Question: I am attempting to make a calendar app. I'm creating a custom view of the month by arranging QGraphicsItemGroup elements for each date in the given month.All QGraphicsItemGroup elements are in a list for easy iteration. While the mouse hovers over a date, the background changes to grey. When a date is clicked, the background changes to blue. When another date is clicked it is marked blue and the previous date is cleared.
Month overview

I just want the last clicked date to have a blue background, not all clicked dates. All the other date elements should have a white background. I can't figure out how to send a signal from one QGraphicsItemGroup element in the date list to all elements in that list.
'''
# coding=utf-8
from PyQt4.QtCore import Qt
import sys
from datetime import *
from calendar import Calendar
from PyQt4.QtGui import (QApplication, QDialog, QGraphicsView, QGraphicsScene, QGraphicsRectItem, QVBoxLayout,
QGraphicsSimpleTextItem, QBrush, QFont, QGraphicsItemGroup)
class GraficsView(QDialog):
def __init__(self, parent=None):
monthnames = ("Januar", "Februar", "Marz", "April", "Mai", "Juni", "Juli", "August", "September", "November",
"Dezember")
super(GraficsView, self).__init__(parent)
self.viewbox = QGraphicsView()
layout = QVBoxLayout()
layout.addWidget(self.viewbox)
self.setLayout(layout)
self.scene = QGraphicsScene(self.viewbox)
self.scene.setSceneRect(0,0,701,501)
self.calendarList = CalendarList(datetime(2018,2,1), self.scene)
self.viewbox.setScene(self.scene)
class DateElement(QGraphicsItemGroup):
def __init__(self, scene, status=False, date=datetime.today(), coordinates=()):
QGraphicsItemGroup.__init__(self, scene=scene)
wochentage = ("Montag", "Dienstag", "Mittwoch", "Donnerstag", "Freitag", "Samstag", "Sonntag")
self.status = status
if self.status:
self.setdate(date)
self.setcoordinates(coordinates)
def setdate(self, date):
wochentage = ("Montag", "Dienstag", "Mittwoch", "Donnerstag", "Freitag", "Samstag", "Sonntag")
self.date = date
self.dayname = wochentage[self.date.weekday()]
self.daynumber = self.date.day
def setcoordinates(self, coordinates):
self.coordinates = coordinates
self.rectangle = QGraphicsRectItem(self.coordinates[0], self.coordinates[1], self.coordinates[2],
self.coordinates[3])
self.rectangle.setAcceptHoverEvents(True)
self.fontA = QFont("Verdana", 10, QFont.Bold)
self.fontB = QFont("Verdana", 18, QFont.Bold)
self.lableday = QGraphicsSimpleTextItem()
if self.dayname in ("Samstag", "Sonntag"):
self.lableday.setBrush(QBrush(Qt.red))
else:
self.lableday.setBrush(QBrush(Qt.black))
self.lableday.setFont(self.fontA)
self.lableday.setText(self.dayname)
self.lableday.setPos(self.coordinates[0]+3, self.coordinates[1])
self.lablenumber = QGraphicsSimpleTextItem()
if self.dayname in ("Samstag", "Sonntag"):
self.lablenumber.setBrush(QBrush(Qt.red))
else:
self.lablenumber.setBrush(QBrush(Qt.black))
self.lablenumber.setFont(self.fontB)
self.lablenumber.setText(str(self.daynumber)+".")
self.lablenumber.setPos(self.coordinates[0]+3, self.coordinates[1]+12)
self.addToGroup(self.rectangle)
self.addToGroup(self.lableday)
self.addToGroup(self.lablenumber)
def hoverEnterEvent(self, event):
self.rectangle.setBrush(QBrush(Qt.lightGray))
self.update()
def hoverLeaveEvent(self, event):
self.rectangle.setBrush(QBrush(Qt.white))
self.update()
def mousePressEvent(self, event):
self.rectangle.setAcceptHoverEvents(False)
self.rectangle.setBrush(QBrush(Qt.blue))
self.update()
def clearRectangle(self):
self.rectangle.setAcceptHoverEvents(True)
self.rectangle.setBrush(QBrush(Qt.white))
self.update()
class CalendarList():
def __init__(self, date, scene):
self.date = date
self.scene = scene
self.dateelements = []
self.createdates()
def createdates(self):
weekcount = 0
daycount = 0
calendarobjekt = Calendar()
for dateobjekt in calendarobjekt.itermonthdates(self.date.year, self.date.month):
if daycount < 7:
if dateobjekt.month == self.date.month:
self.dateelements.append(DateElement(self.scene, True, dateobjekt, (daycount*100, weekcount*100, 100, 100)))
else:
self.dateelements.append(DateElement(self.scene))
daycount += 1
else:
daycount = 0
weekcount += 1
if dateobjekt.month == self.date.month:
self.dateelements.append(DateElement(self.scene, True, dateobjekt, (daycount*100, weekcount*100, 100, 100)))
else:
self.dateelements.append(DateElement(self.scene))
daycount += 1
app = QApplication(sys.argv)
form = GraficsView()
form.show()
app.exec_()
'''
1. Create a signal in the CalendarList class, that can be raised by a DateElement, which then triggers the clearBackground methode of all items in the CalendarList.
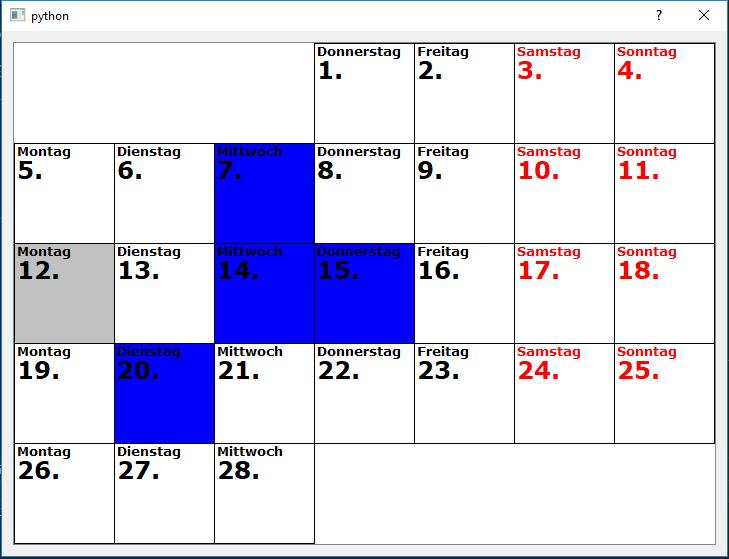
Answer: 'CalendarList' is not a class that inherits from 'QObject' so it does not support the signals, my answer goes in the sense of obtaining the items through 'scene().items()', then we just filter the items of the 'DateElement' class and have a true status, then the 'clearRectangle()' method will be used:
'''
def mousePressEvent(self, event):
for item in self.scene().items():
if isinstance(item, DateElement):
if item.status:
item.clearRectangle()
self.rectangle.setAcceptHoverEvents(False)
self.rectangle.setBrush(QBrush(Qt.blue))
#self.update()
'''